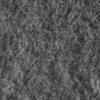
Atmospheric dust classification: not_dusty